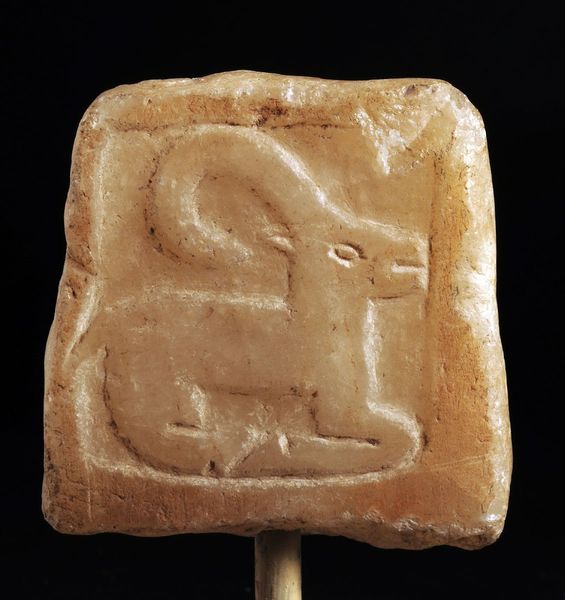
Titel: Kleinformatiges Relief (sitzende Wildziege)
Standort: Hamburg
Institution: Museum für Kunst und Gewerbe Hamburg
Schlagwörter: tiere, relief, tierbild, plastiken, reliefs, ziege, alabaster, reliefiert, bildwerke, dreidimensionale, angewandte und bildende kunst, hessische systematik, gemeißelt